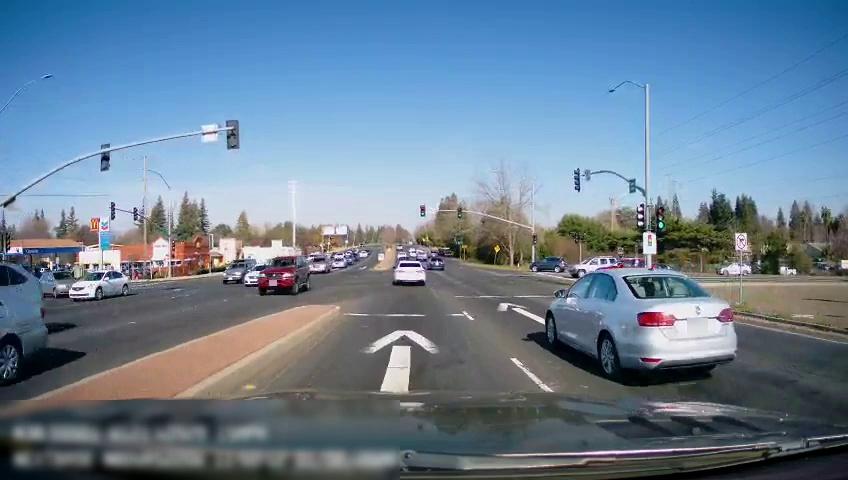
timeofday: Day
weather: Sunny
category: Drivable Space
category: Drivable Space
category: Vehicles | SUV
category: Vehicles | Car
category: Vehicles | SUV
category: Vehicles | Car
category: Vehicles | SUV
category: Vehicles | Car
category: Vehicles | SUV
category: Vehicles | Car
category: Vehicles | SUV
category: Vehicles | Car
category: Vehicles | Car
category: Vehicles | Truck
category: Vehicles | Car
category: Vehicles | SUV
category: Vehicles | Car
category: Vehicles | Car
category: Vehicles | SUV
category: Lanes | Current Lane
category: Lanes | Alternate Lane
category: Traffic | Signs
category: Traffic | Lights
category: Traffic | Lights
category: Traffic | Lights
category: Traffic | Lights
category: Traffic | Lights
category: Traffic | Lights
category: Traffic | Lights
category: Traffic | Lights
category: Traffic | Signs
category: Traffic | Lights
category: Traffic | Signs